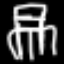
Label: fork